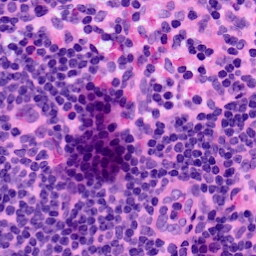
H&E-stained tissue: LymphNode